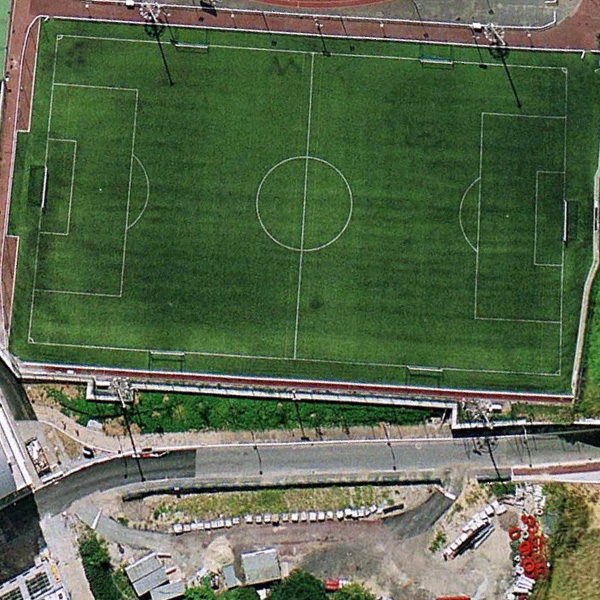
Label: Playground